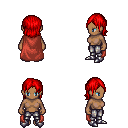
a pixel art fantasy rpg character, female body template, human, dark skin, maroon cape, metal pants, red long bangs hairstyle, metal boots, four views (front, back, left, right), 2x2 character sprite sheet, small pixel art, hard edges, no anti-aliasing